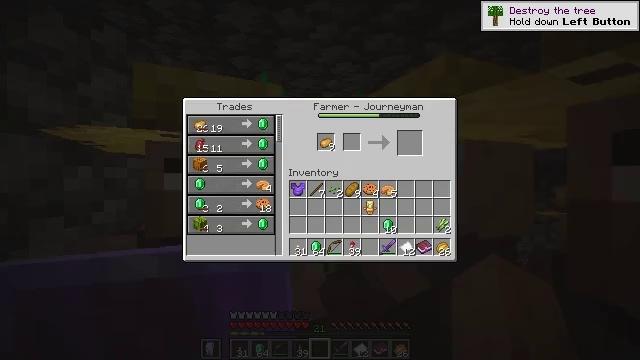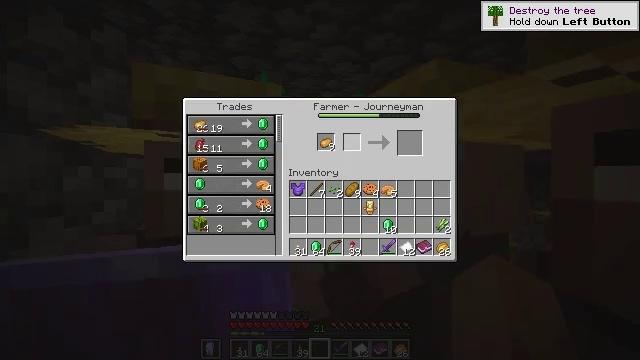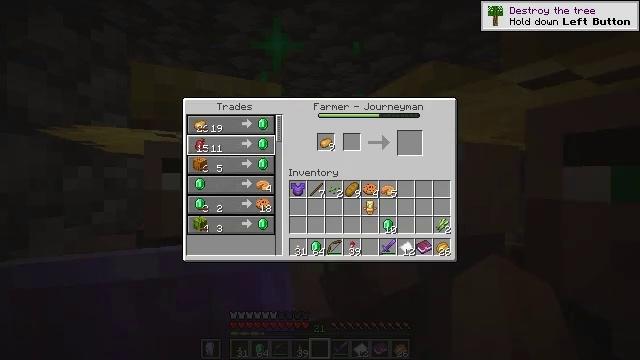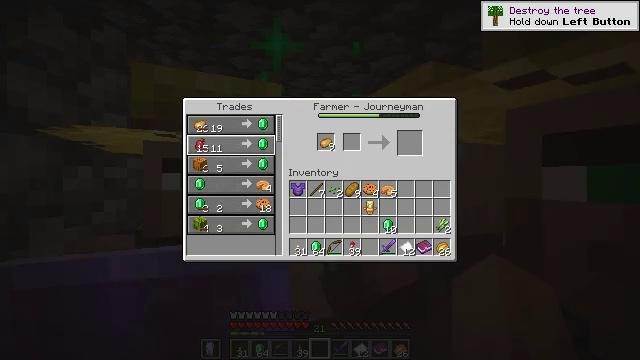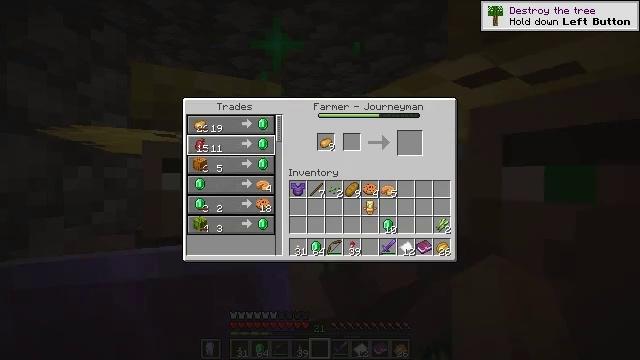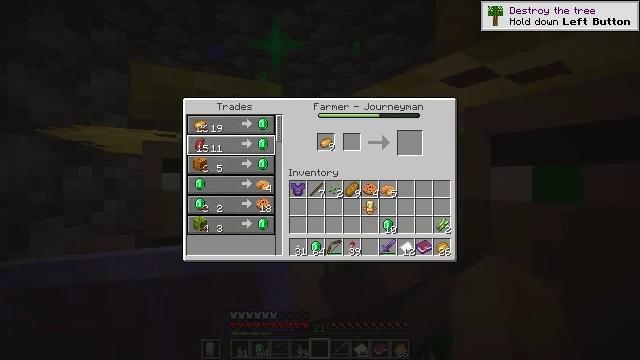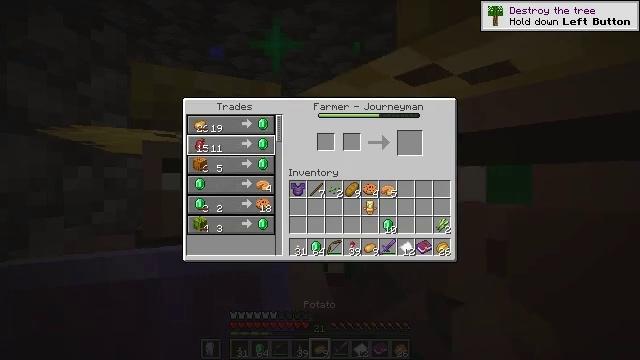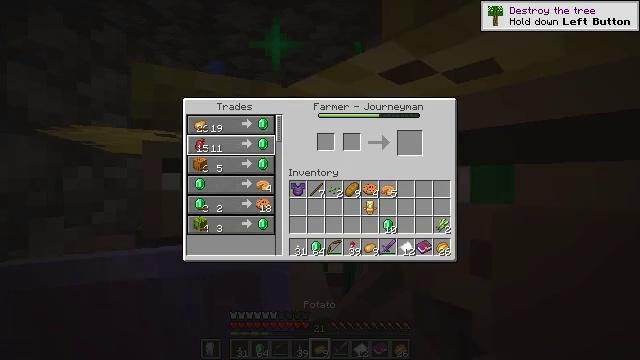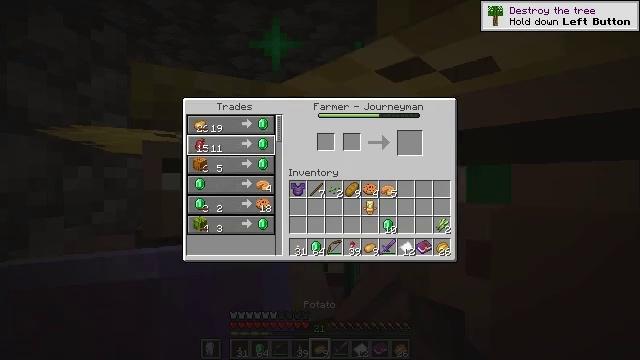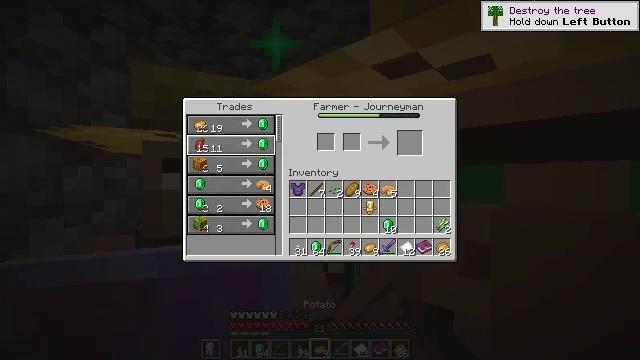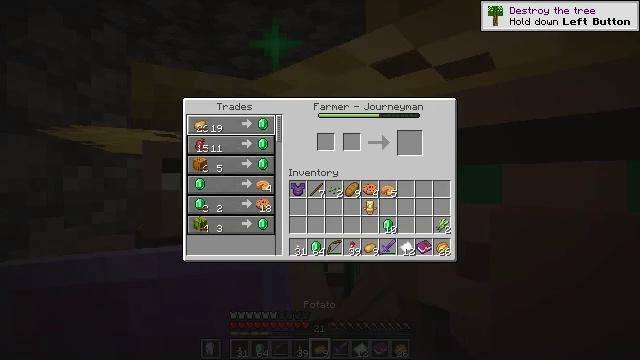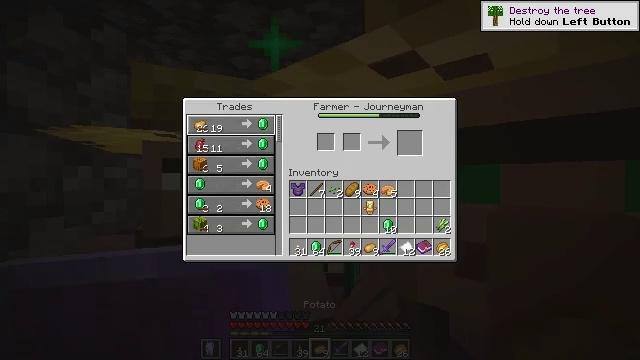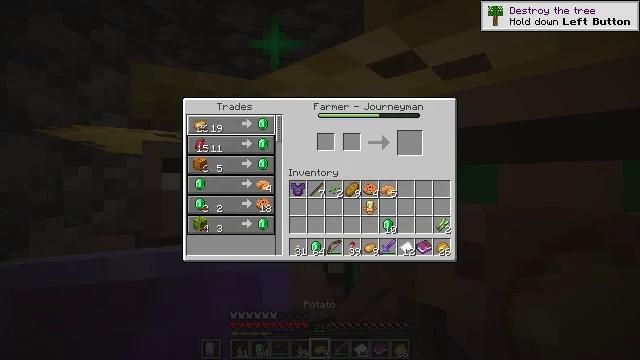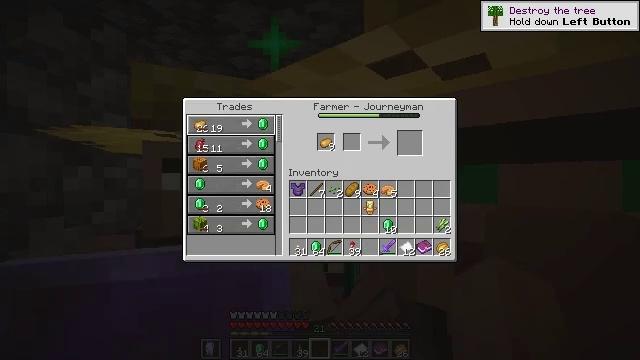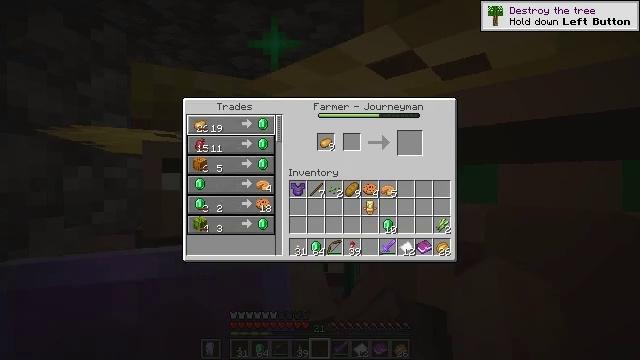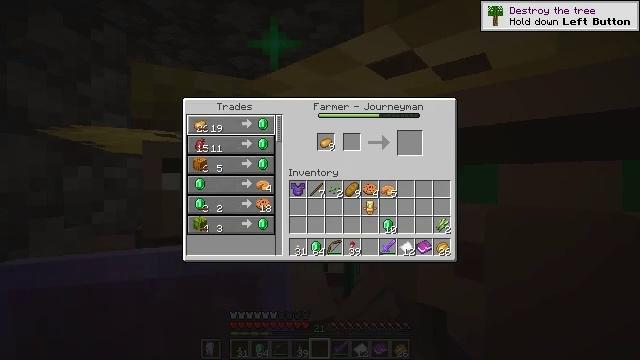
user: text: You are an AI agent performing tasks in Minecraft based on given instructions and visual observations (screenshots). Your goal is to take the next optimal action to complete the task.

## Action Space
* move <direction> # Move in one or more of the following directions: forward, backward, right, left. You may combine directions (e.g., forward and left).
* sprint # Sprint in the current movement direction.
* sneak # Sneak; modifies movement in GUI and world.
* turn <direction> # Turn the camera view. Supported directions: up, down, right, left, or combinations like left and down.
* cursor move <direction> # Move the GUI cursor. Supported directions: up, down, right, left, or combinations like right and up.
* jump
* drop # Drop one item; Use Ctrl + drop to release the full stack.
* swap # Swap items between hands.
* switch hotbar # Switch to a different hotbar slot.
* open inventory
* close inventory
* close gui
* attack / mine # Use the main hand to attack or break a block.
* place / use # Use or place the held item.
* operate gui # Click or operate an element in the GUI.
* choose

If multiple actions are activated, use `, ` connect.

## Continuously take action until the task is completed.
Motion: motion action
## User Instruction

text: Break the lectern to relocate it.
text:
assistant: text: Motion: sneak, cursor move left, open gui
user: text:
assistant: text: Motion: sneak, cursor move left
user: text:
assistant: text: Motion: sneak, cursor move left
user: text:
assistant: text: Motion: sneak
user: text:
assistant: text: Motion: sneak
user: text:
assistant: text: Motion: sneak, operate gui
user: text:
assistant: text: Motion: sneak
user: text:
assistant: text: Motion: sneak
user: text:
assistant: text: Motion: sneak
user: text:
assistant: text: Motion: sneak
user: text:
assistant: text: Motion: sneak
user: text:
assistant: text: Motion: sneak
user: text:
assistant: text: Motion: sneak, operate gui
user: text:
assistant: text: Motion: sneak, operate gui
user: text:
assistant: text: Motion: sneak, operate gui
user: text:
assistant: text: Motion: sneak
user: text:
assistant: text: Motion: sneak, cursor move right
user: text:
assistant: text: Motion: sneak, cursor move right
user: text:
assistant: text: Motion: sneak, cursor move right
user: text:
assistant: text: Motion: sneak, cursor move right
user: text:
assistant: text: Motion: sneak, cursor move right
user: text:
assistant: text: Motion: sneak
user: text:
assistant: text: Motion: sneak
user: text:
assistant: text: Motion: sneak
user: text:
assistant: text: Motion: sneak
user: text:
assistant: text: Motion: no_op
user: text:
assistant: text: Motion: no_op
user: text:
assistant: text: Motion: close gui
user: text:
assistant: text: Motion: open inventory
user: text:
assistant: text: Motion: no_op